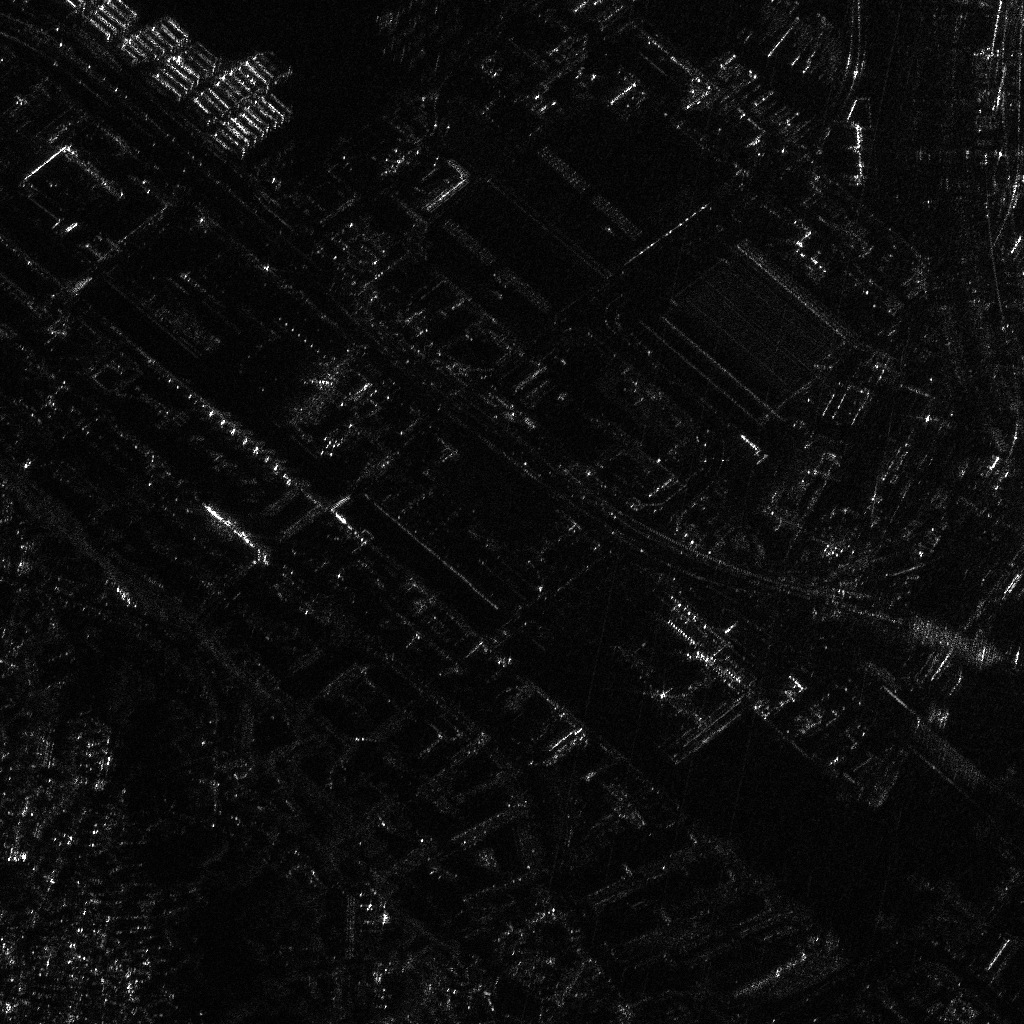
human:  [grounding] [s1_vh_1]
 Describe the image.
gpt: In the satellite image, there is  <ref>4 medium container </ref> <box>[[15, 1, 18, 2, 46], [14, 2, 17, 3, 46], [25, 9, 27, 10, 46], [26, 9, 29, 10, 46]]</box> located at top left,  <ref>2 small container </ref> <box>[[10, 0, 12, 1, 46], [10, 0, 13, 1, 45]]</box> located at top left.